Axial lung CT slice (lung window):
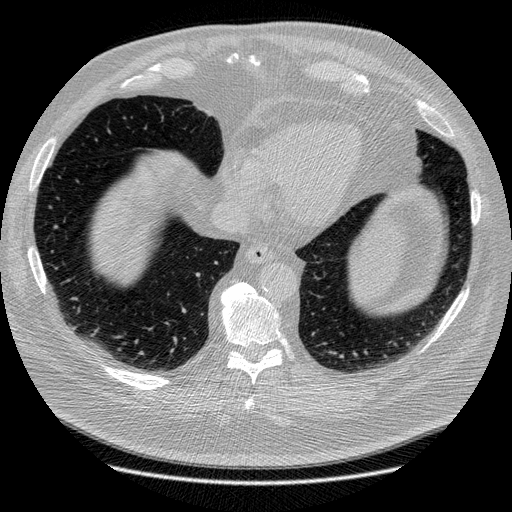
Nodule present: no